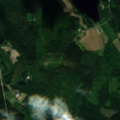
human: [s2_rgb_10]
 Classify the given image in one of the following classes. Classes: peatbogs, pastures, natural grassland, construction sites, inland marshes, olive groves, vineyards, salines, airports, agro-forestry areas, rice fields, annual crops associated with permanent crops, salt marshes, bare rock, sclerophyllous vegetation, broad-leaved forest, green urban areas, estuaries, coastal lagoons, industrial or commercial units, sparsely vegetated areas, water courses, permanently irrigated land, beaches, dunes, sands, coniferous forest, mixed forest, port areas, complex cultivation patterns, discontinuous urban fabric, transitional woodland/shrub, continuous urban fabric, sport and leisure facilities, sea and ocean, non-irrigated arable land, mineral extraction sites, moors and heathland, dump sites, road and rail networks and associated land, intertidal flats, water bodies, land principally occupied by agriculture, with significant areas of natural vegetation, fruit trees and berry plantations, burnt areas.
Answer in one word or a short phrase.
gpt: mixed forest, transitional woodland/shrub